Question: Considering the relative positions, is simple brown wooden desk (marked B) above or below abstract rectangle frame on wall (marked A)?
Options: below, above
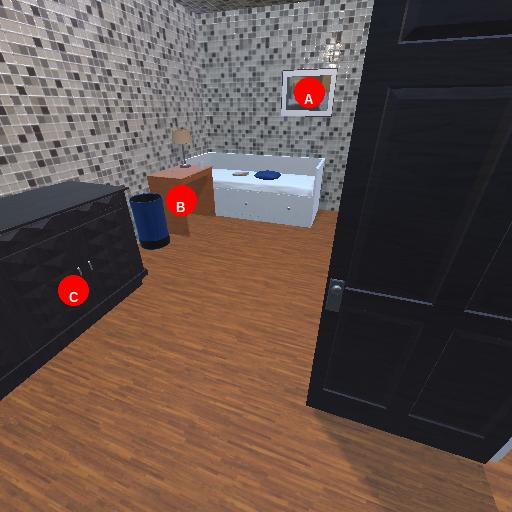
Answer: below